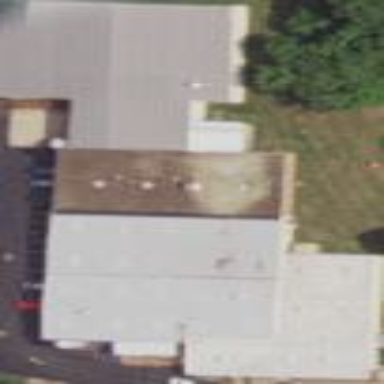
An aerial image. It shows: Industrial building.